Aerial crown-view tile of a tropical tree (Barro Colorado Island, Panama), acquired 20240813:
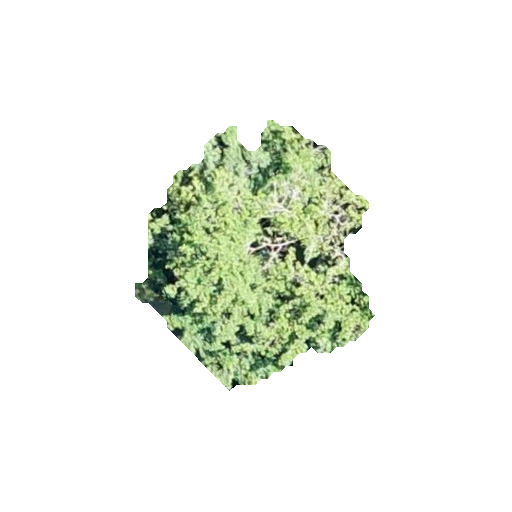
Species: Tabernaemontana arborea
GBIF accepted scientific name: Tabernaemontana arborea
Crown area: 64.041 m²